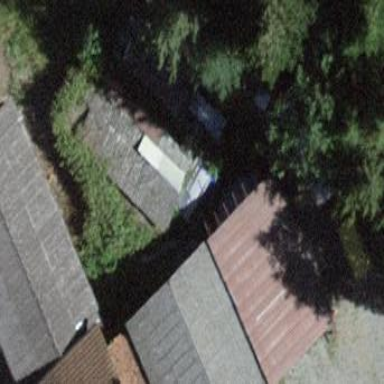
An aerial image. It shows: Sty building.